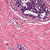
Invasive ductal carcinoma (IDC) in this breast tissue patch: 0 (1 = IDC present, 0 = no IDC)